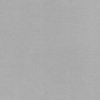
Label: dusty